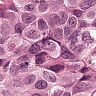
Metastatic tissue present: yes